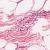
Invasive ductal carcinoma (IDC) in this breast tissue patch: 0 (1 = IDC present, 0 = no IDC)